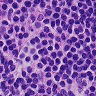
Metastatic tissue present: no